Question: Today I observed a functionality in an app named Cubie messenger that places a shortcut to the app and shows notification badges as you receive messages, you can drag this view to place it wherever you want in the screen or hide it if you drag it to the top.
I thought it was something new to jellybean but it also works in Android 2.3. I have been developing a while but have never seen anything similar:
The view stays above ALL content ALL the time while CUBIE app is alive (or is awaken via a push message), you can navigate through the desktop UI or even open other apps and you still see the CUBIE tab above all activities.
How can one achieve this behavior?

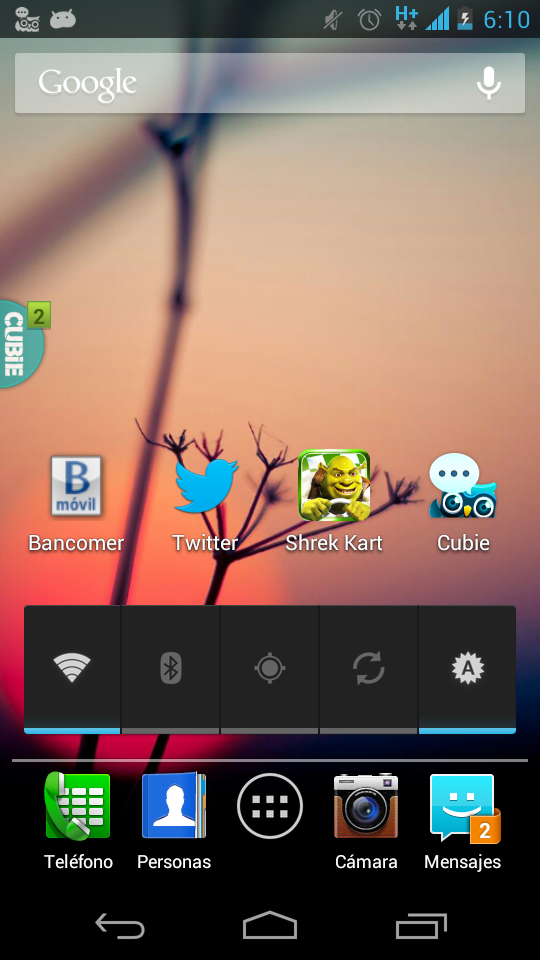
Answer: You need a TYPE_SYSTEM_OVERLAY:
<URL>
Examples:
<URL>
<URL>